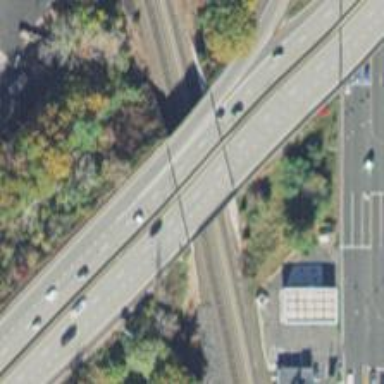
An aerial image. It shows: Motorway bridge.